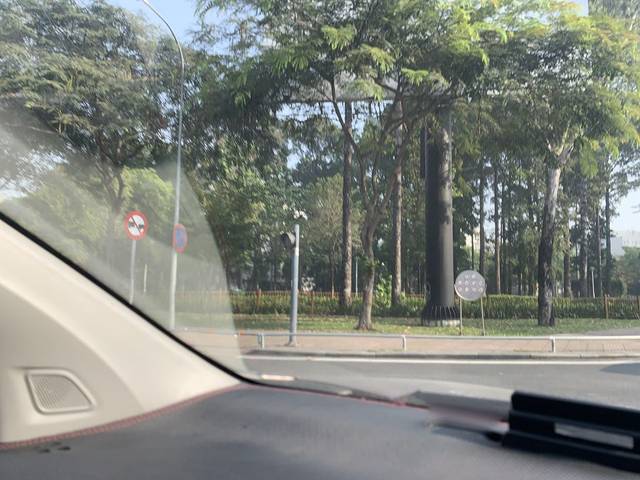
Region: Vietnam
Coordinates: 10.813, 106.673